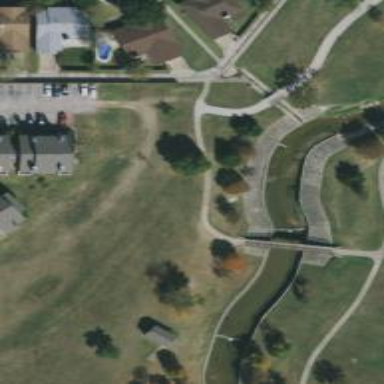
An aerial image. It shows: Footway bridge.